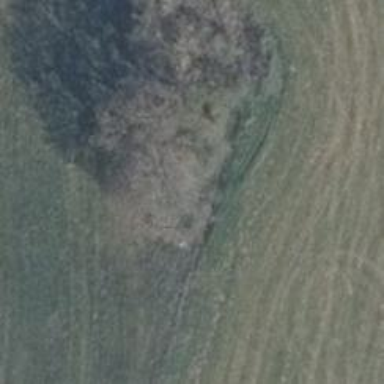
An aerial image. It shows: Landmark tree with broadleaved deciduous leaves.